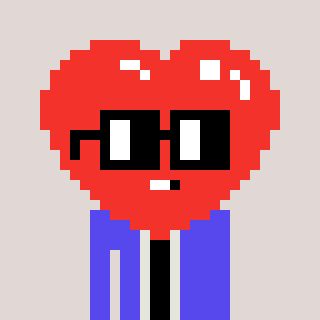
a pixel art character with square black glasses, a heart-shaped head and a computerblue-colored body on a warm background